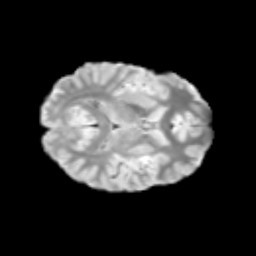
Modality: T2w
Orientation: axial
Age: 13
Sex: male
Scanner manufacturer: siemens
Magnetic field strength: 3 T
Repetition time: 3.8 s
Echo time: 0.07 s